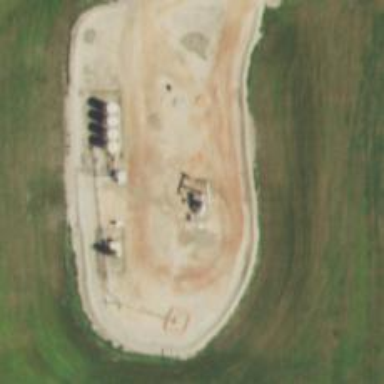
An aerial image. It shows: Petroleum well.